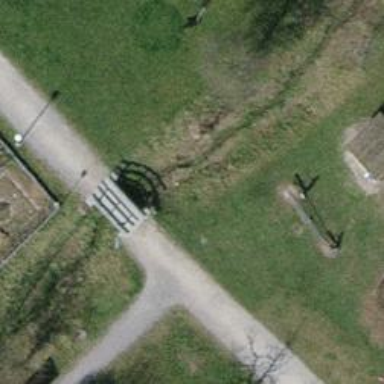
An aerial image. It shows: Playground area for leisure activities on the land.